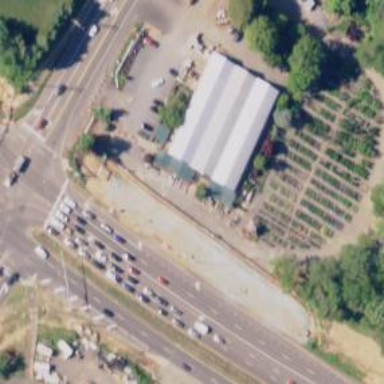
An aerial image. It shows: Garden centre housed in building.